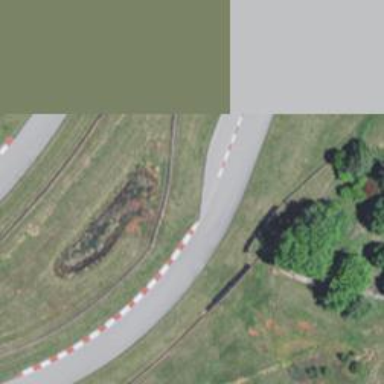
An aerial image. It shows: Motor sport raceway.